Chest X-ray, PA view. Patient: 55 years old, sex F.
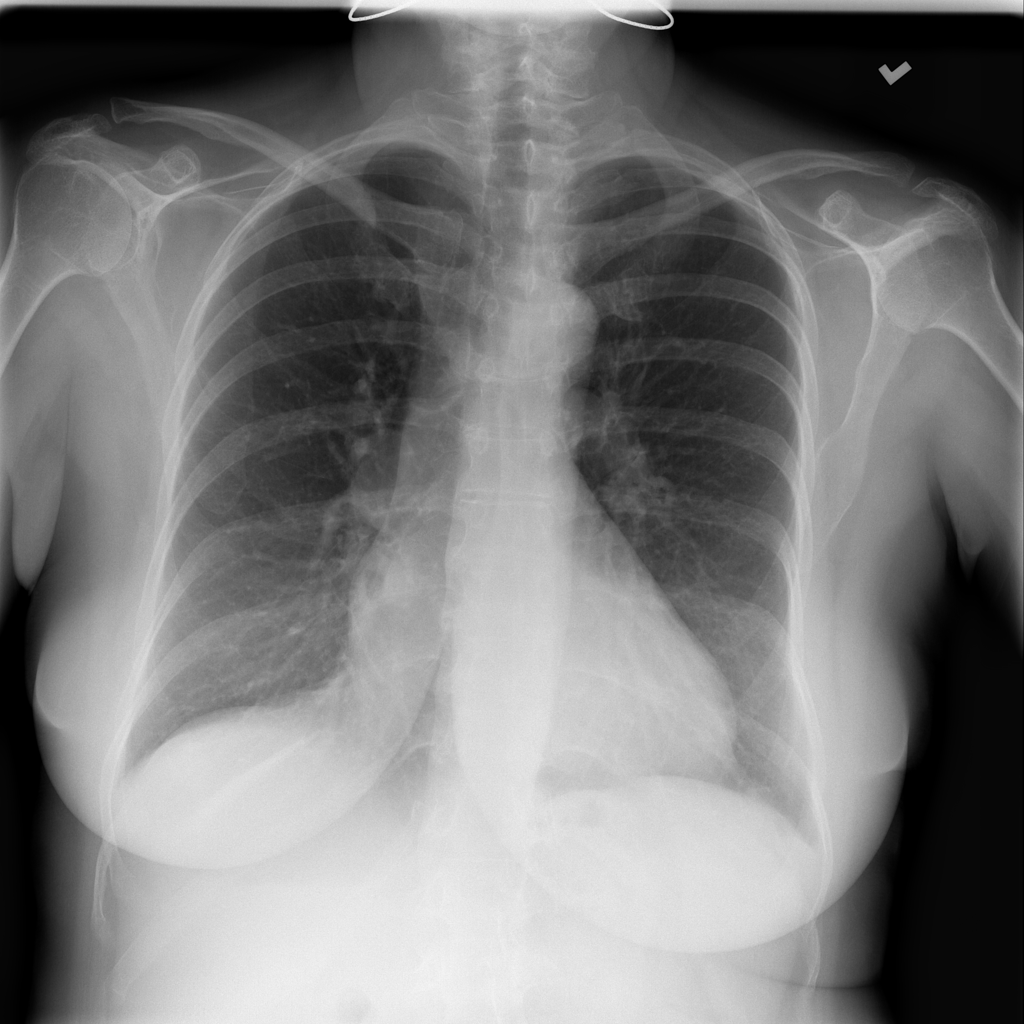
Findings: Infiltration